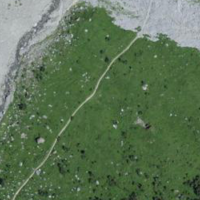
EUNIS habitat code: 31
Species observed at this site:
Dactylorhiza viridis